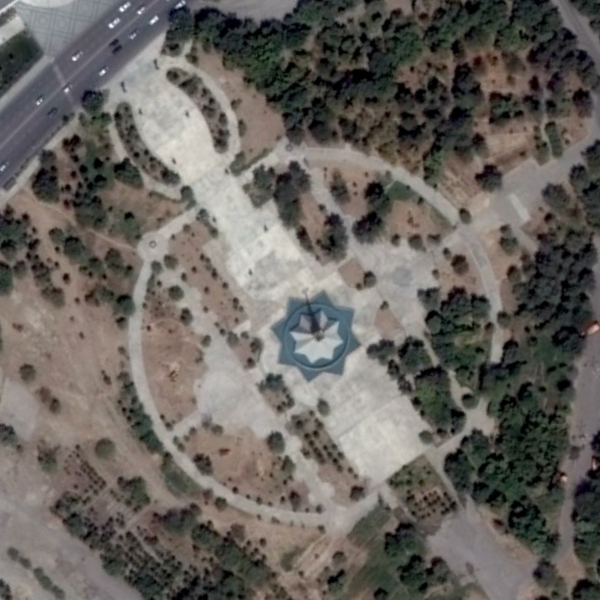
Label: Square